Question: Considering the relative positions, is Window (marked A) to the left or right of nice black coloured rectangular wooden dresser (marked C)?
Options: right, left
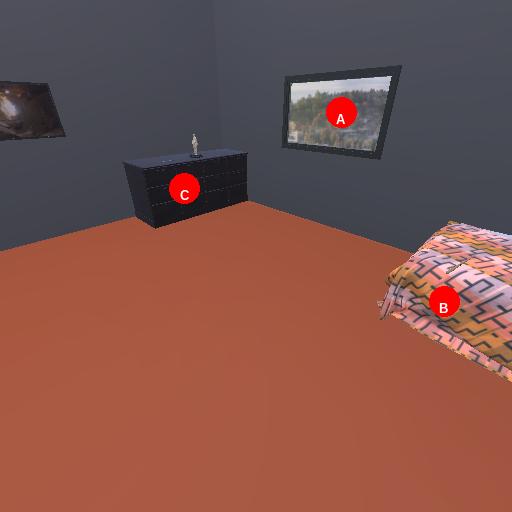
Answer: right